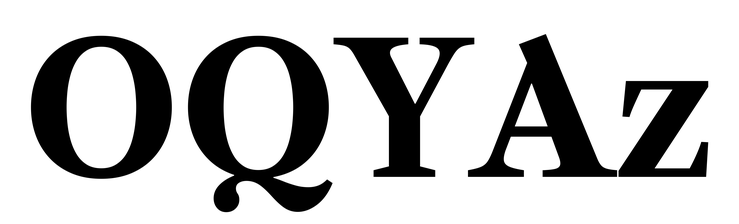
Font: LibreCaslonText_Bold